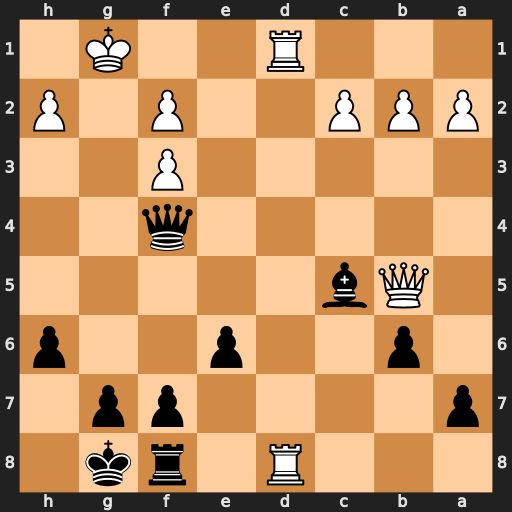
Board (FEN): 3R1rk1/p4pp1/1p2p2p/1Qb5/5q2/5P2/PPP2P1P/3R2K1
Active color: b
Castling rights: -
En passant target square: -
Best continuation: Qg5+ Kf1 Rxd8 Rxd8+ Qxd8